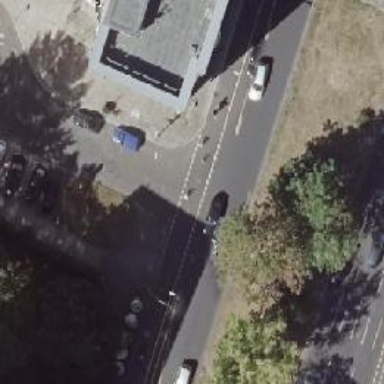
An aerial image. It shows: Residential road with asphalt surface and separate parking spaces on both sides.